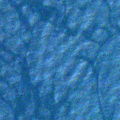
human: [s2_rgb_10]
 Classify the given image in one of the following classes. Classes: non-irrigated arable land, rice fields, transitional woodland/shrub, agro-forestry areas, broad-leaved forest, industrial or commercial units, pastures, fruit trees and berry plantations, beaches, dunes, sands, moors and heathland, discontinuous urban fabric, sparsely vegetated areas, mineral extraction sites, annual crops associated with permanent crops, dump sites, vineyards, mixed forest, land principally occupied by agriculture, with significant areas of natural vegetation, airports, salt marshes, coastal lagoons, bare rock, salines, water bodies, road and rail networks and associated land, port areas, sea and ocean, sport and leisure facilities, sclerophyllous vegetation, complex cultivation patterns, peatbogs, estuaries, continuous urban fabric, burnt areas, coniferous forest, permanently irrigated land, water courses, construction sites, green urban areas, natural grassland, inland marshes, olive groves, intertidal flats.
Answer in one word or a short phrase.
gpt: sea and ocean